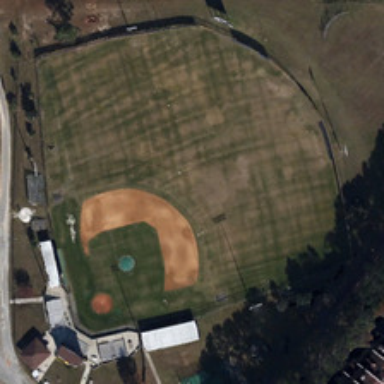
A baseball field is near some green trees .